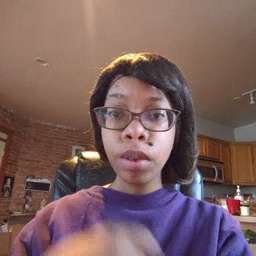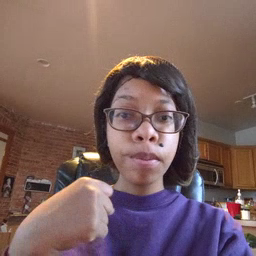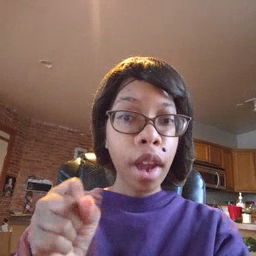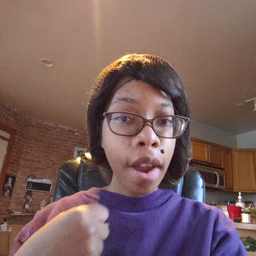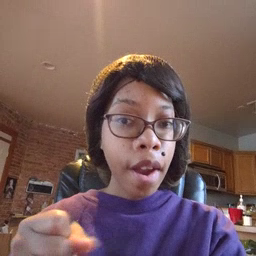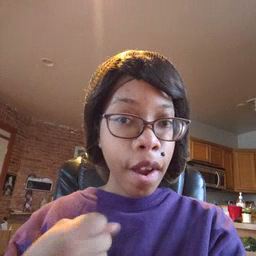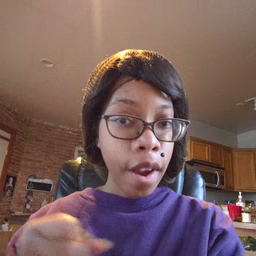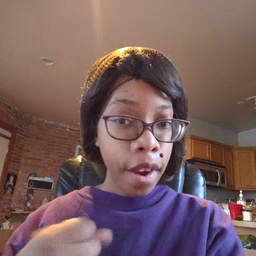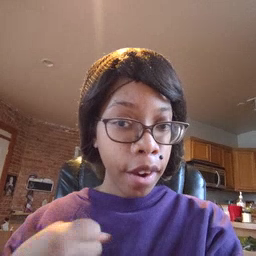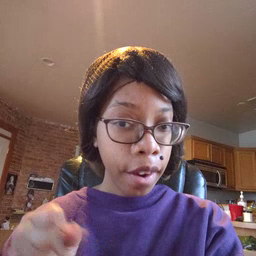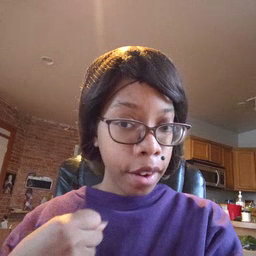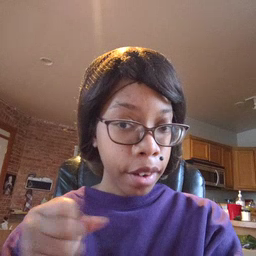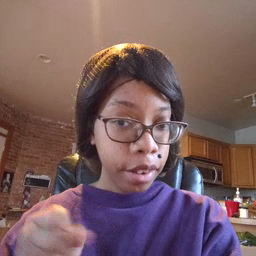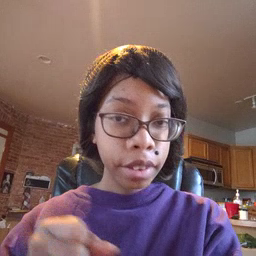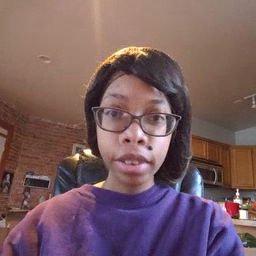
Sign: make